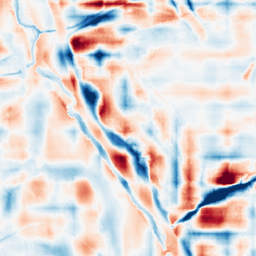
Category: wavelet
Decomposition family: wavelet_reverse_biorthogonal
Decomposition parameters: wavelet: rbio4.4
level: 5
Upsampling method: regularized
Upsampling parameters: scale: 4
lambda_reg: 0.01
Upsampling scale: 4